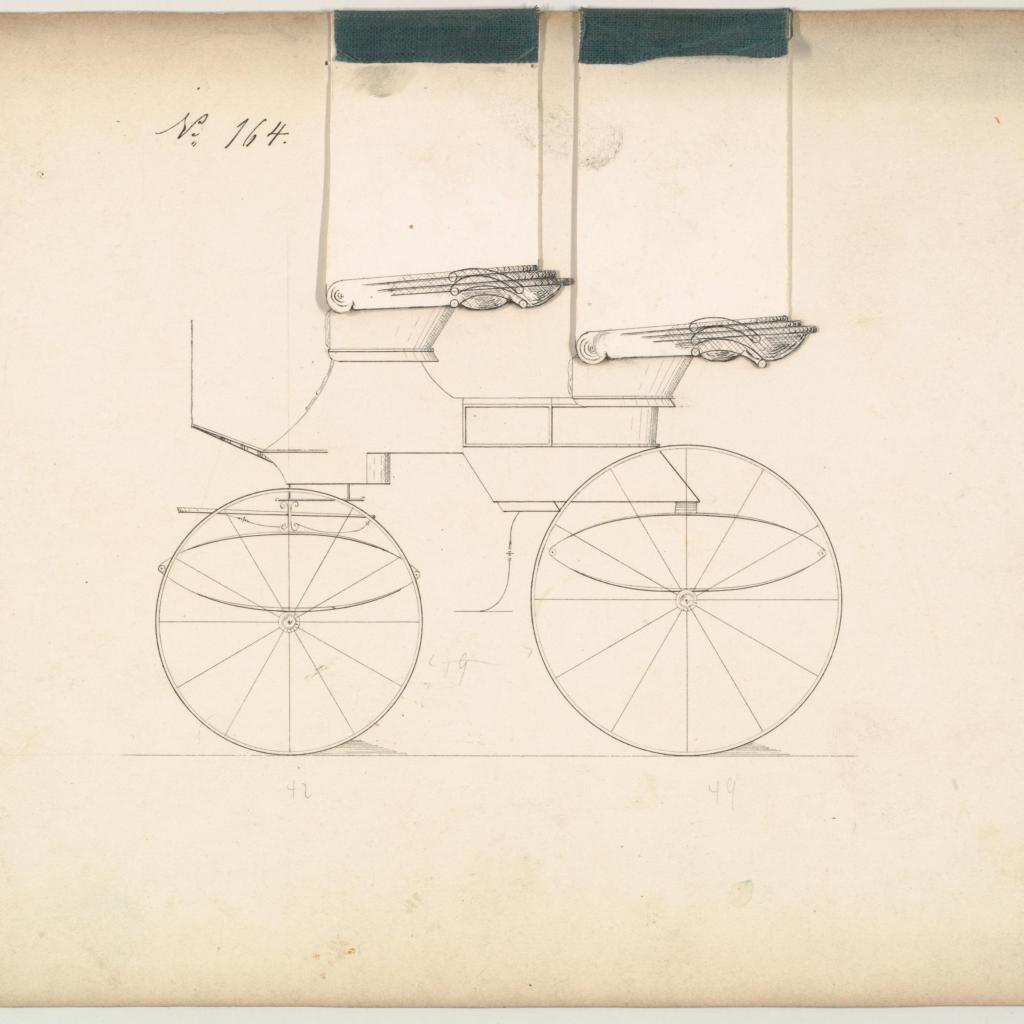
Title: Design for Phaeton, no. 164
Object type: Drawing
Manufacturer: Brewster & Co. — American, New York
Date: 1850–74
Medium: Pen and black ink
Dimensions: sheet: 6 3/4 x 8 1/2 in. (17.1 x 21.6 cm)
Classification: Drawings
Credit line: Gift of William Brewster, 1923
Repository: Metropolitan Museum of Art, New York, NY